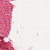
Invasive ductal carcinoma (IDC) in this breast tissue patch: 0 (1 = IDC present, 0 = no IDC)